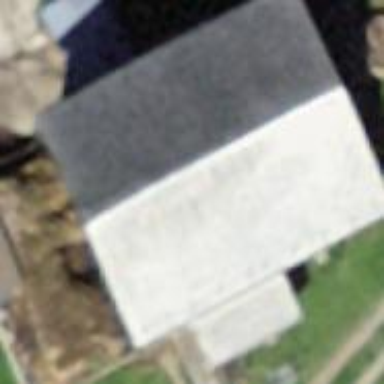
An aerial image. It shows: Cowshed building.